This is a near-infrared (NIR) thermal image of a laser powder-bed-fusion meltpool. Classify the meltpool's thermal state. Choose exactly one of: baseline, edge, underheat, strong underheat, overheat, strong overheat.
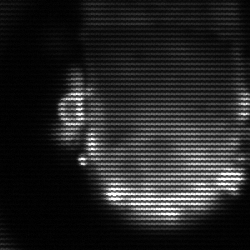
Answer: baseline